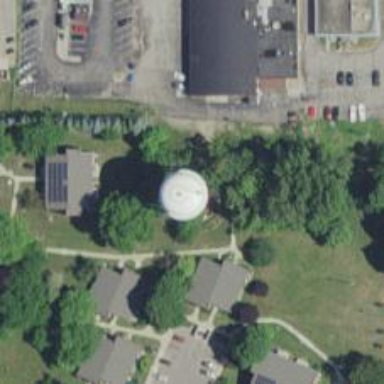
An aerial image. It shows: Water tower that is man-made.